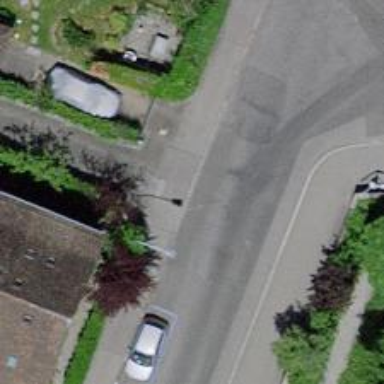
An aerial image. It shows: Kerb serving as barrier.